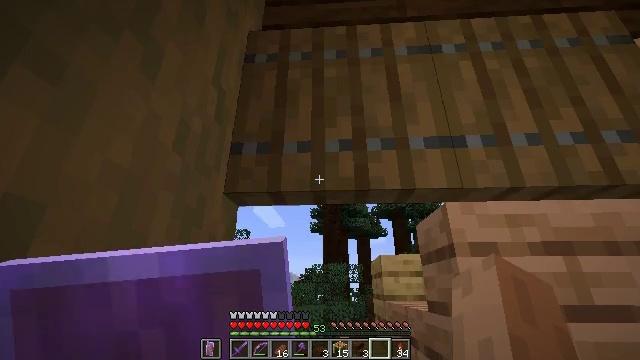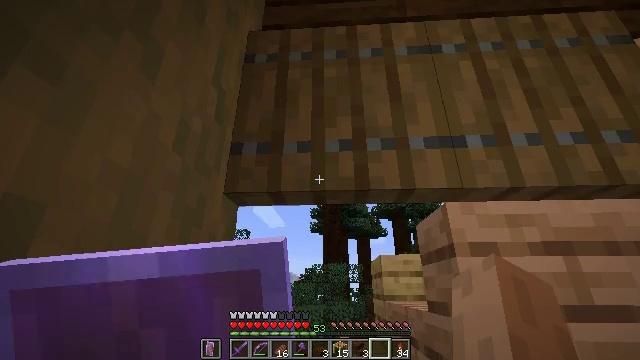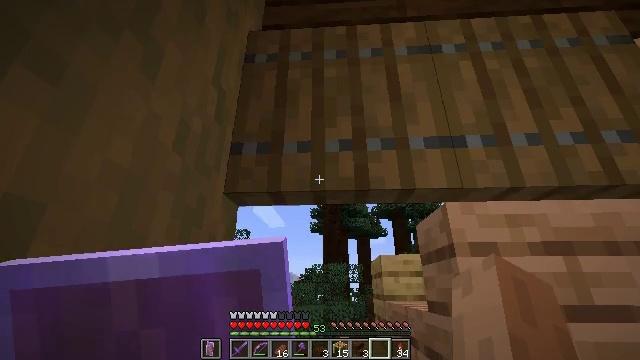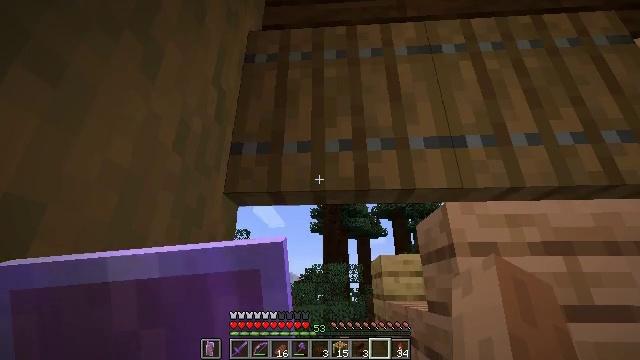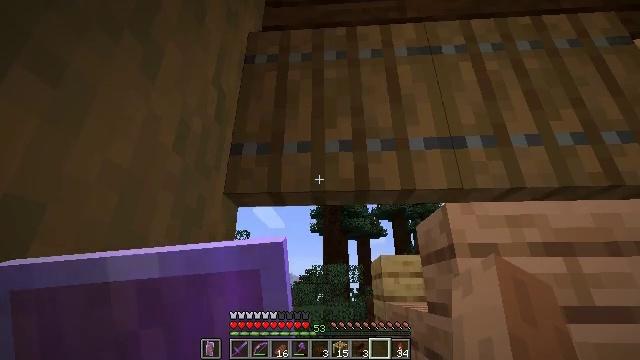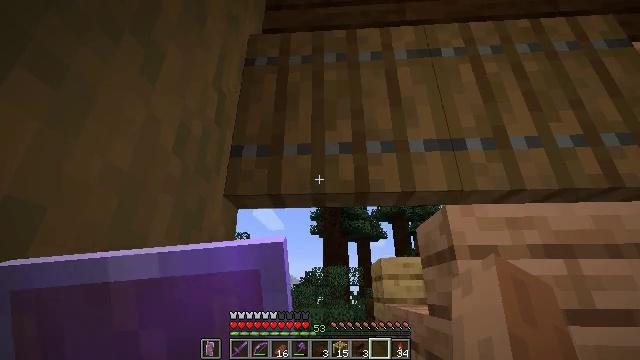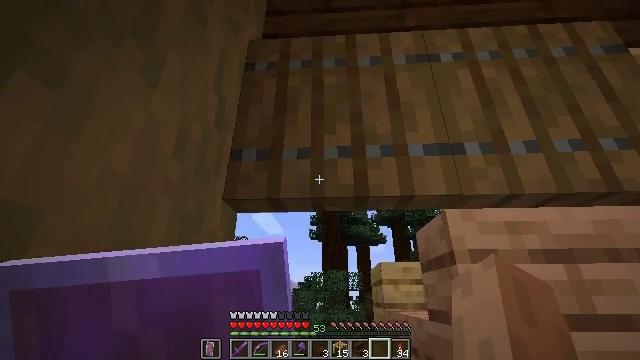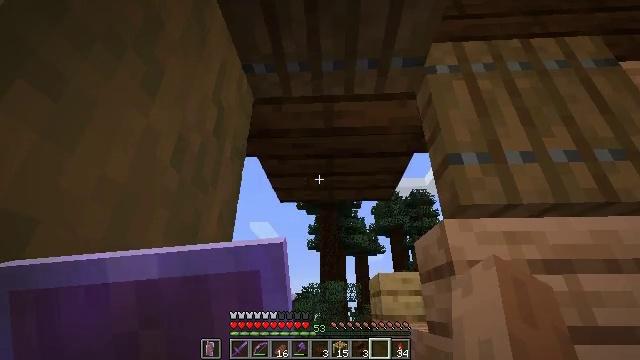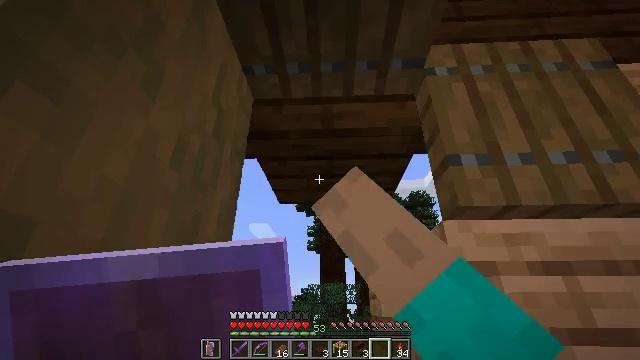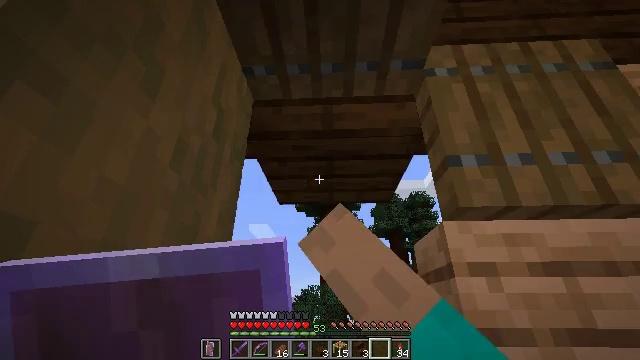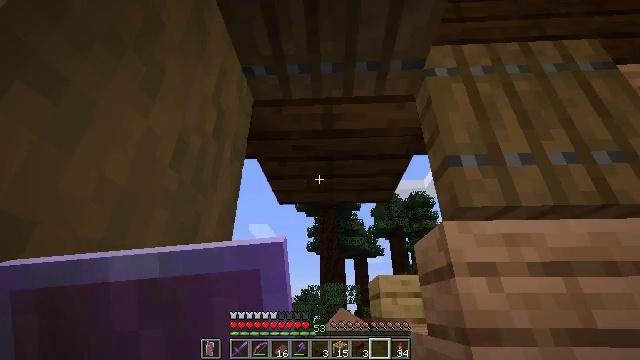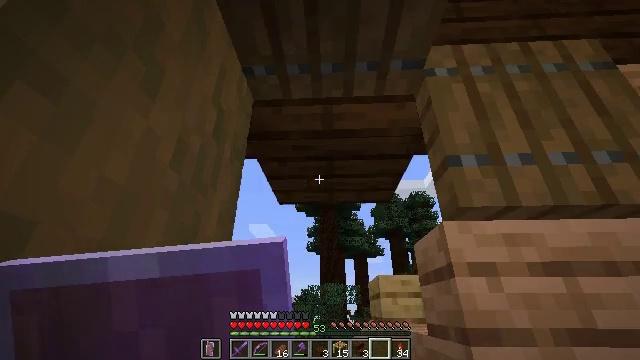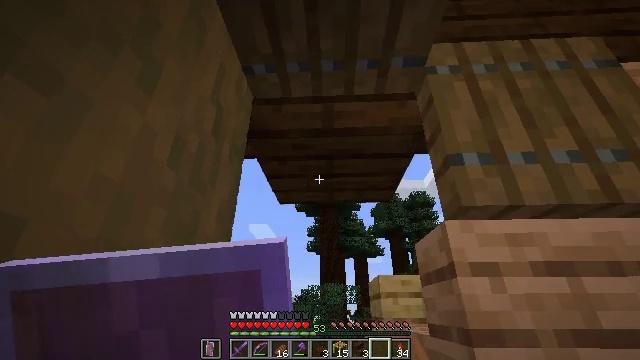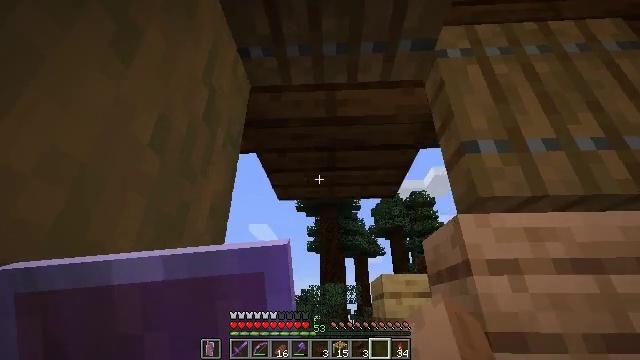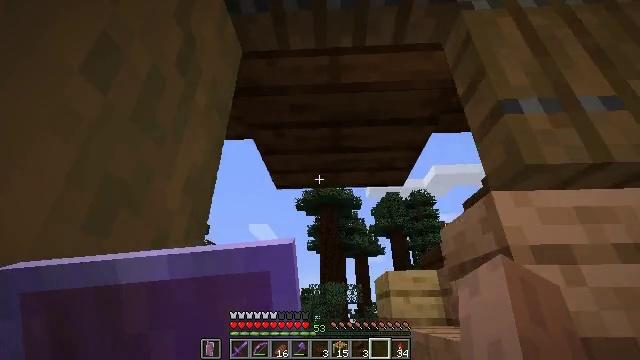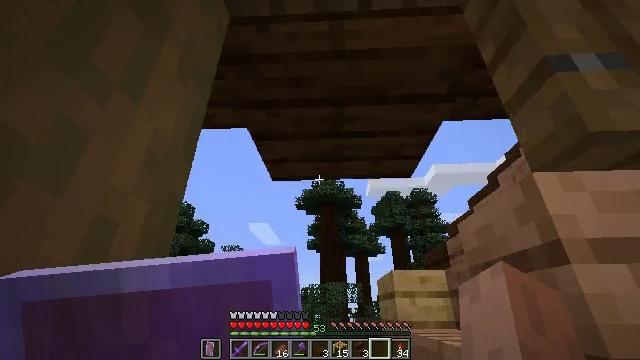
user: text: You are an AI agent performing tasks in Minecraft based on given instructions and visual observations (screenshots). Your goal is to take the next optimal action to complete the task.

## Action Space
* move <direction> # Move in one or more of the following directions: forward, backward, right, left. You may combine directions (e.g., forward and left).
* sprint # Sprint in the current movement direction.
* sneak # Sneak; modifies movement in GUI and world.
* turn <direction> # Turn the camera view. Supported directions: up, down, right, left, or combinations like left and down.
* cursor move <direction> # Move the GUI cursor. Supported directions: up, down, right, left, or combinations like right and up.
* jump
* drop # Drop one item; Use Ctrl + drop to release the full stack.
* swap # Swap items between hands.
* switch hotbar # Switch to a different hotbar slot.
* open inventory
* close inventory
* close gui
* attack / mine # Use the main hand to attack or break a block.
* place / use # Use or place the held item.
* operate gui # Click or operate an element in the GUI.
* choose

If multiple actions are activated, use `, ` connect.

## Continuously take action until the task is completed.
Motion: motion action
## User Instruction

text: Collect dark oak slab for reuse.
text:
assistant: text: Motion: no_op
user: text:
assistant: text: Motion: no_op
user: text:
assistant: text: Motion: no_op
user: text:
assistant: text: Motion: no_op
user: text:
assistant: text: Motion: no_op
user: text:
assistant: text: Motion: no_op
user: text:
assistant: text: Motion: turn up, use / place
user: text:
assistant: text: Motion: use / place
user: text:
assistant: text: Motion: use / place
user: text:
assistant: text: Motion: no_op
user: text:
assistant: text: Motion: no_op
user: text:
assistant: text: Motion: move forward
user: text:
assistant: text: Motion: move forward
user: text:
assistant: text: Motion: move forward
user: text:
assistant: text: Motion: move forward
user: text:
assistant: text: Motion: move forward
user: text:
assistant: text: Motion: move forward, jump
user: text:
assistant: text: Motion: move forward, jump
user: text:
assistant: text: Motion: move forward, jump
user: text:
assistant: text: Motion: move forward
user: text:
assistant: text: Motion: move forward
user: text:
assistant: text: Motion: move forward, turn right
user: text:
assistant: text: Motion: move forward, turn right
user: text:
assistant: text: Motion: turn right
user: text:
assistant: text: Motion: turn right
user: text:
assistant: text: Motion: move left, turn right
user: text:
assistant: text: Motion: move left, turn right and down
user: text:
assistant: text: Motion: move left, turn right
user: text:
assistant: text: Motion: no_op
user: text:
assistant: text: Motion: no_op